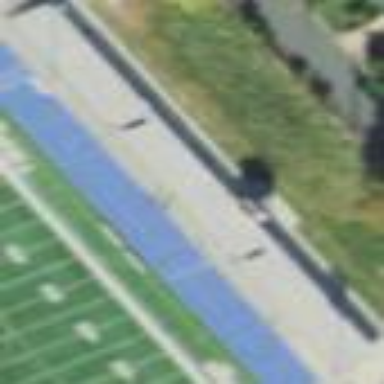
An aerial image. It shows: Bleachers on leisure land.